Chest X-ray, PA view. Patient: 49 years old, sex F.
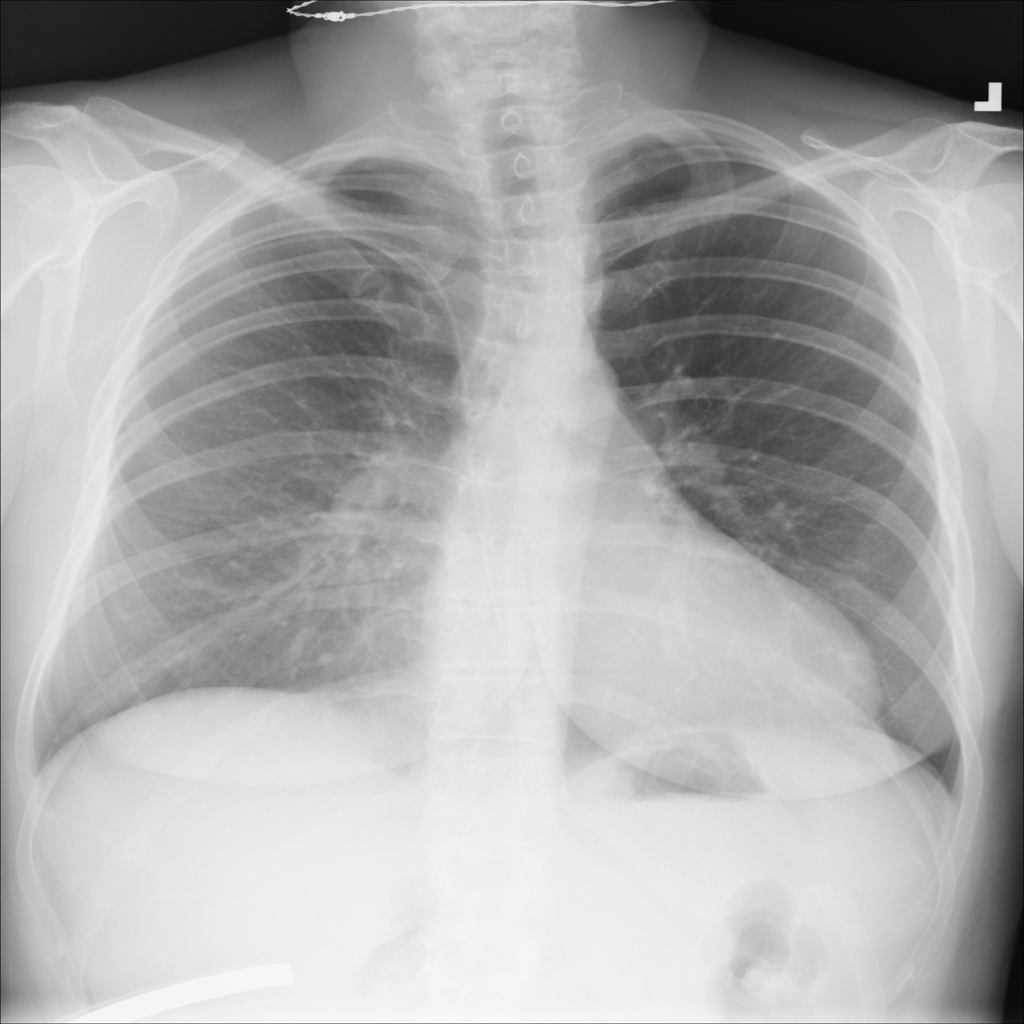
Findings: No Finding